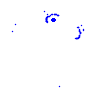
Particle: electron